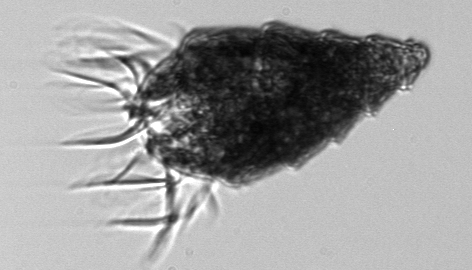
Label: Laboea_strobila